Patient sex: M
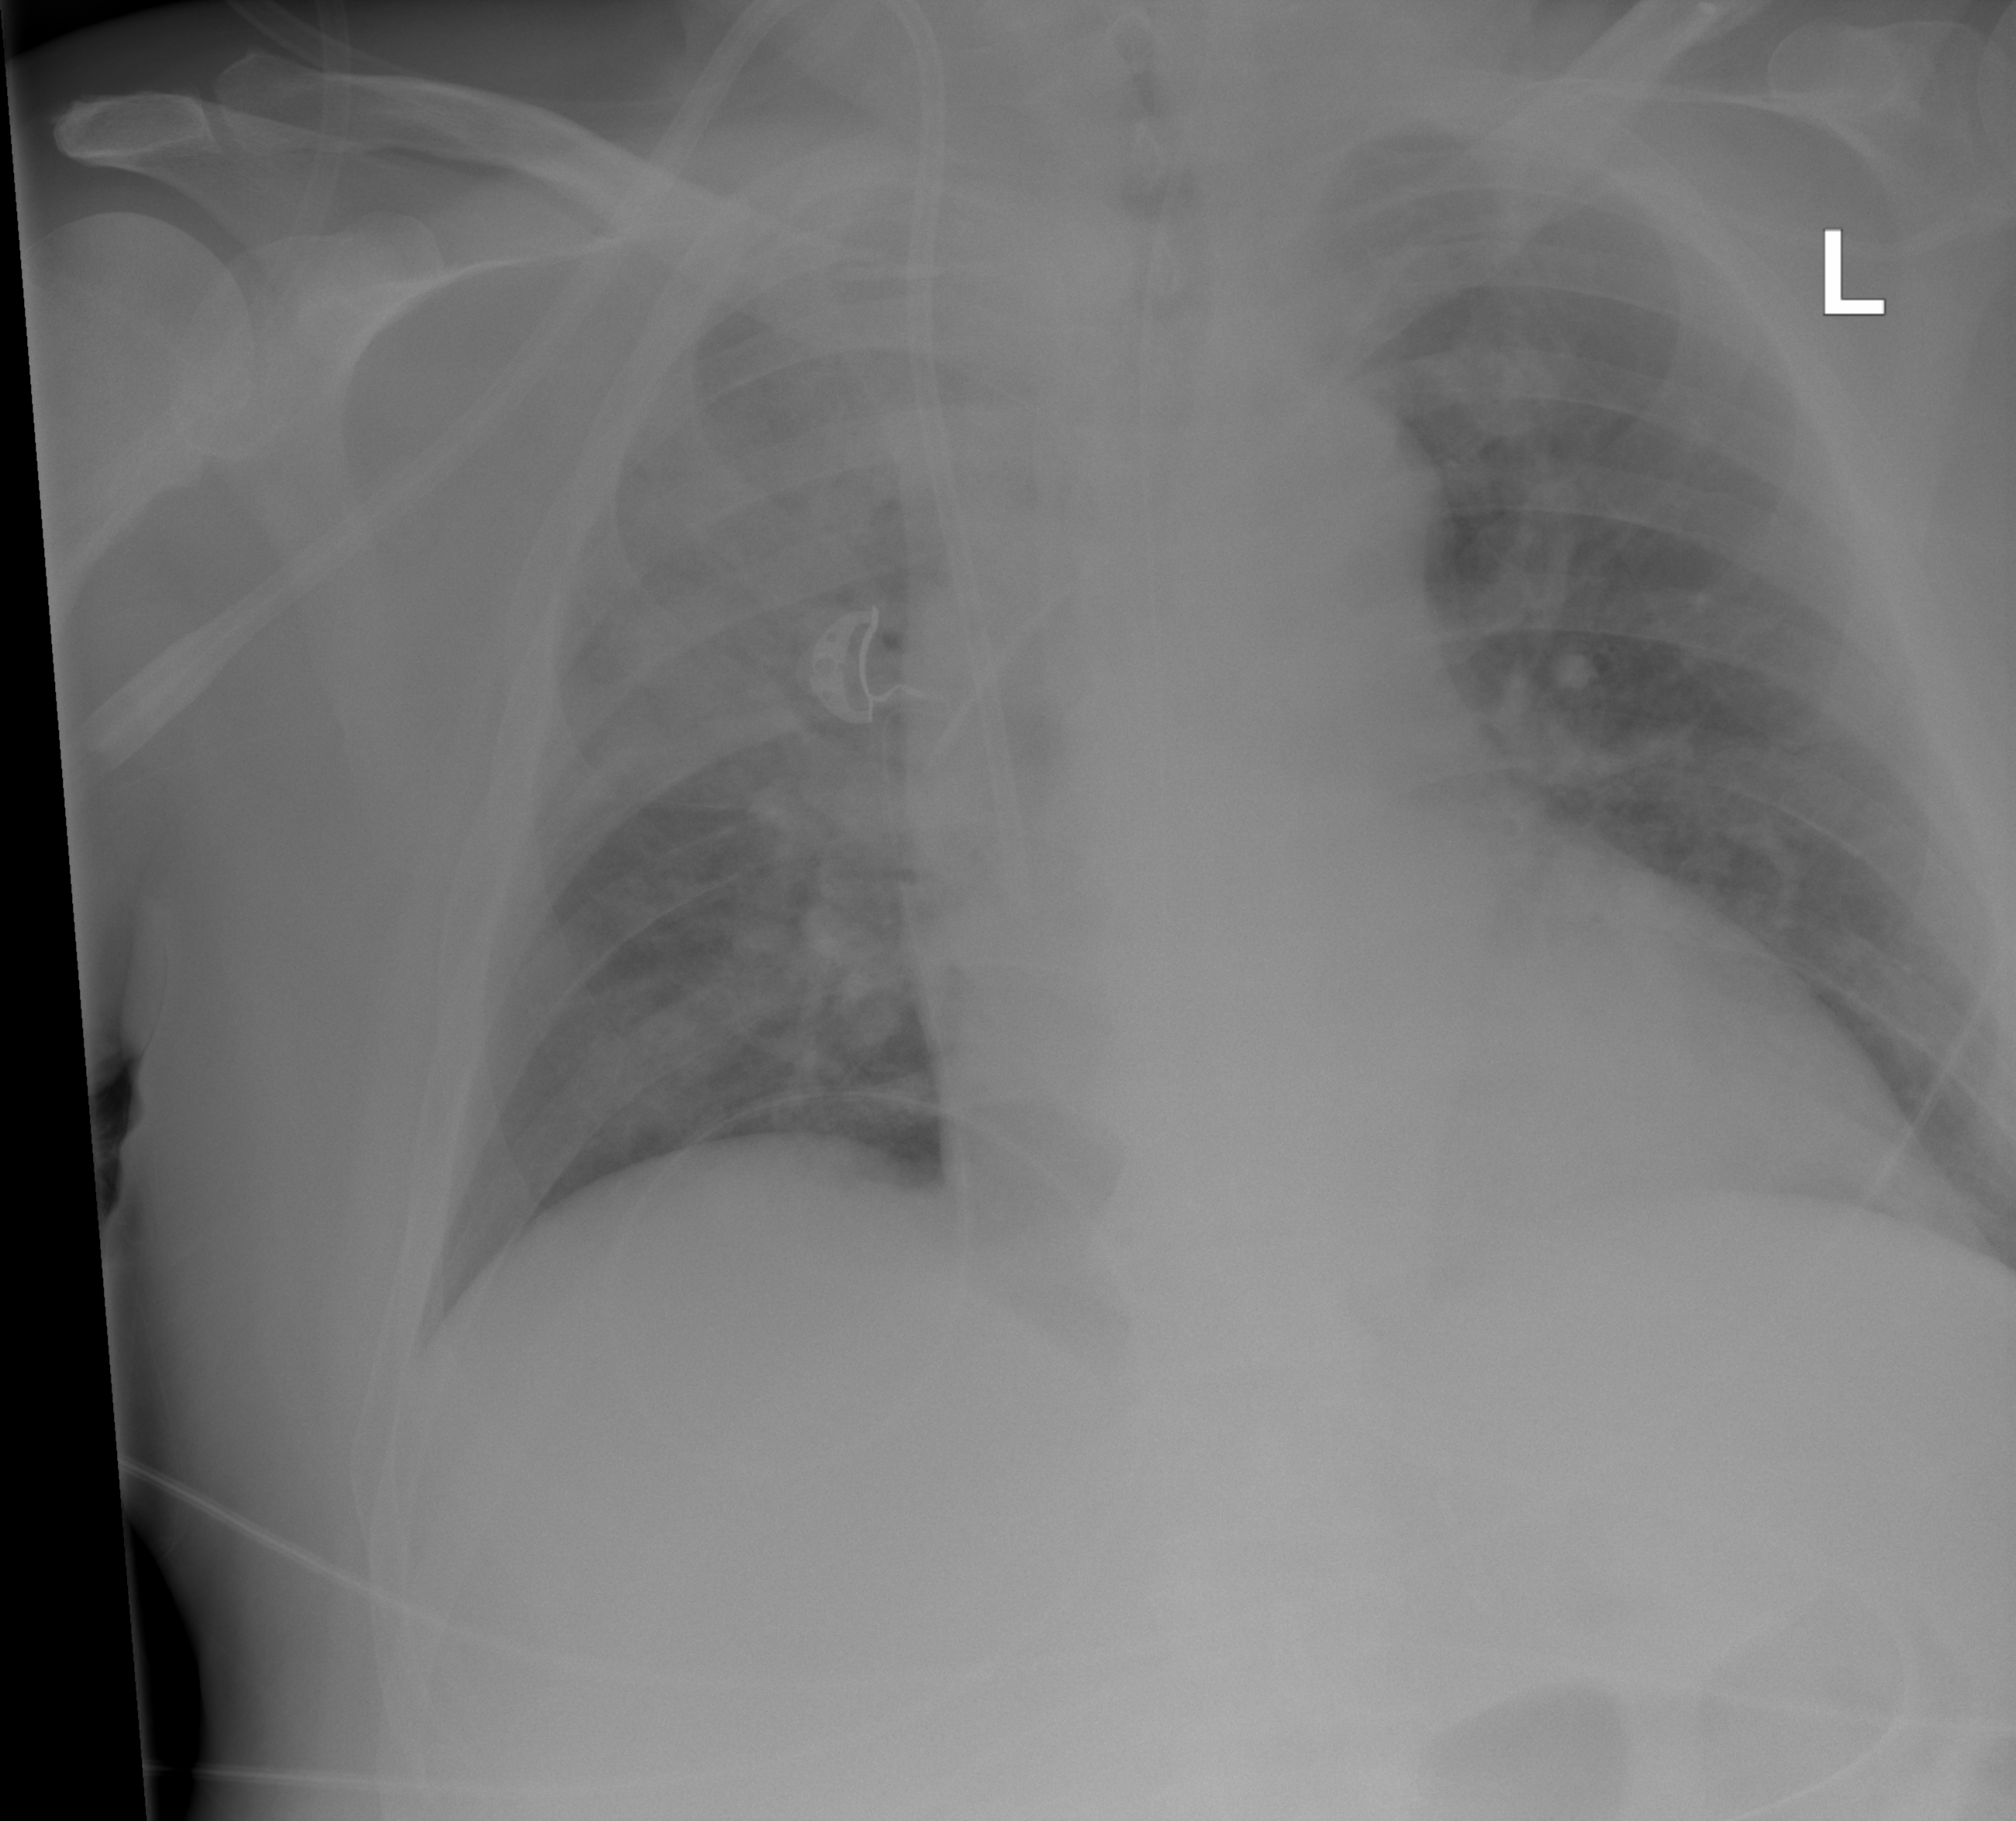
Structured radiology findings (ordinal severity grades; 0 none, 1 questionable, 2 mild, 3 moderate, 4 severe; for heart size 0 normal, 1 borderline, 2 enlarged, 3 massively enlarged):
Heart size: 2
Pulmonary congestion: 2
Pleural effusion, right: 0
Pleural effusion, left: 0
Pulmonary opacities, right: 4
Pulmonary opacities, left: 0
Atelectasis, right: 2
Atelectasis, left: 0